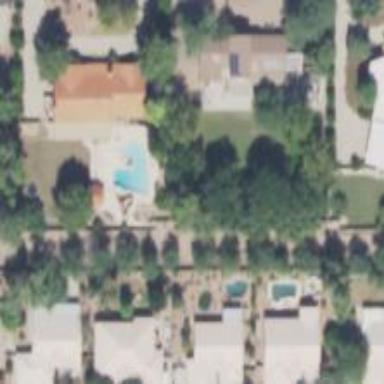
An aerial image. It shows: Outdoor swimming pool located in leisure land.